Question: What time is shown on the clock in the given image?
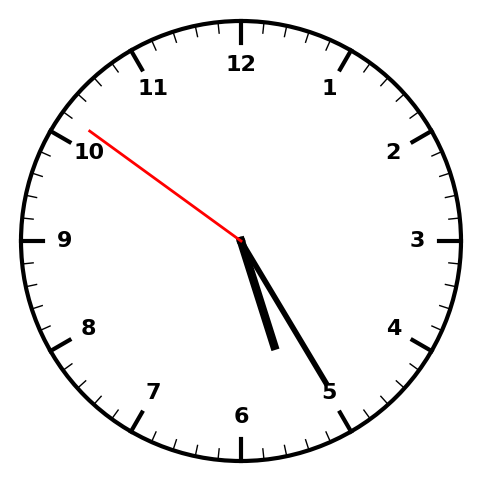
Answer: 05:24:51